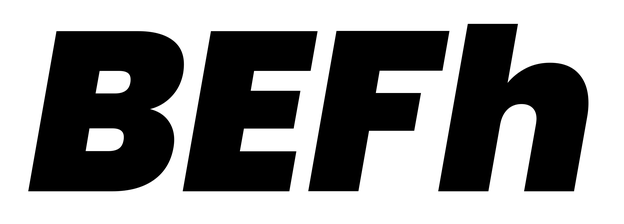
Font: Poppins-BlackItalic